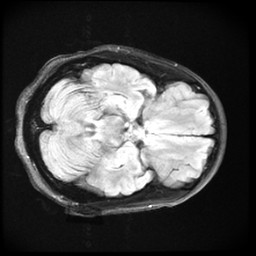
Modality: FLAIR
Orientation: axial
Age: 55
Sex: female
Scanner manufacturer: ge
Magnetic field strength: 3 T
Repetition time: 11 s
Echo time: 0.1497 s